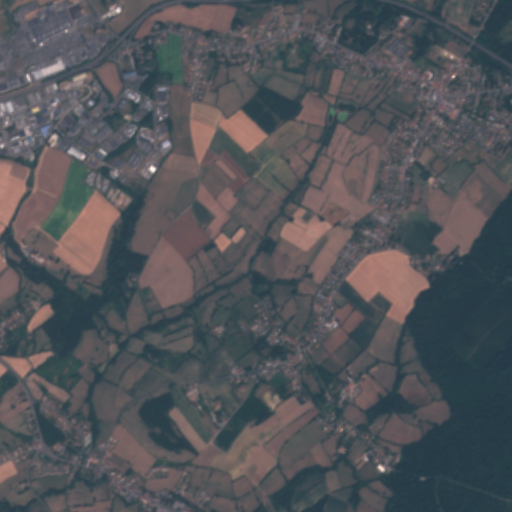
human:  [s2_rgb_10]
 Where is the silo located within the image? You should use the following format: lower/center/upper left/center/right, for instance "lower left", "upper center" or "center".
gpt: The silo is located in the lower right of the image.
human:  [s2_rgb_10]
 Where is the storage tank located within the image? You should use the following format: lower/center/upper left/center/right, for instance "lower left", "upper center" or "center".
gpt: The storage tank is located in the upper left of the image.
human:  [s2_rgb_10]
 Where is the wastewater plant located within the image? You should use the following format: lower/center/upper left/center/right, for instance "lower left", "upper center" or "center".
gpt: The wastewater plant is located in the upper right of the image.
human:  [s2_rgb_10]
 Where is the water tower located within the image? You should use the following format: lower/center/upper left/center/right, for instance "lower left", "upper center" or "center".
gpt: The water tower is located in the upper center of the image.
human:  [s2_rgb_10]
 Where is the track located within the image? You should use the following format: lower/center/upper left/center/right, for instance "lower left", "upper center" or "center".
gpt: There is no track in the image.